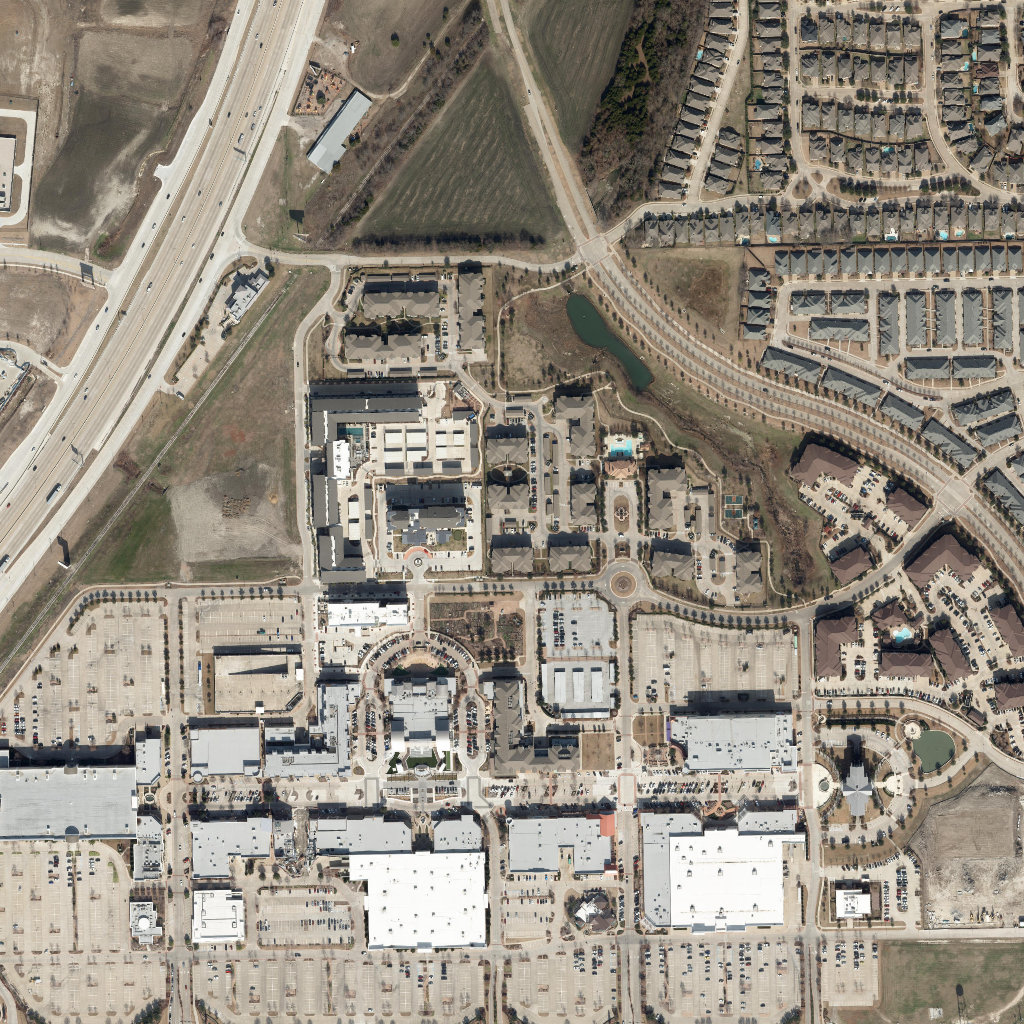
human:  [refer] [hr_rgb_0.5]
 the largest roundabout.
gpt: <box>[[58, 54, 63, 59, 0]]</box>